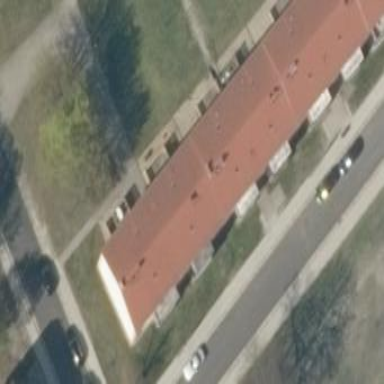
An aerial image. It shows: Gabled roof adorns the apartments building.